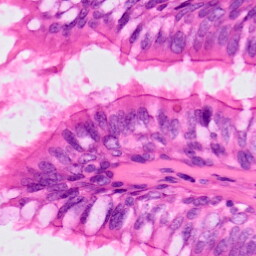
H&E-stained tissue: Lung